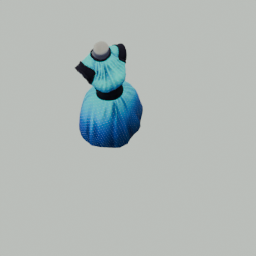
Label: people